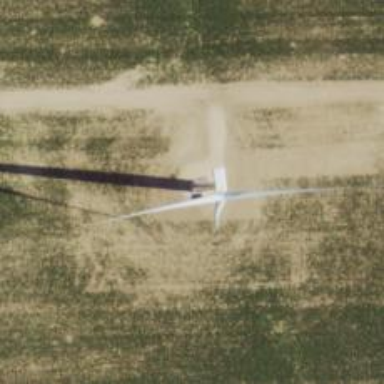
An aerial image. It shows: Wind generator powered by wind. The generator type is horizontal axis and it uses wind turbines.